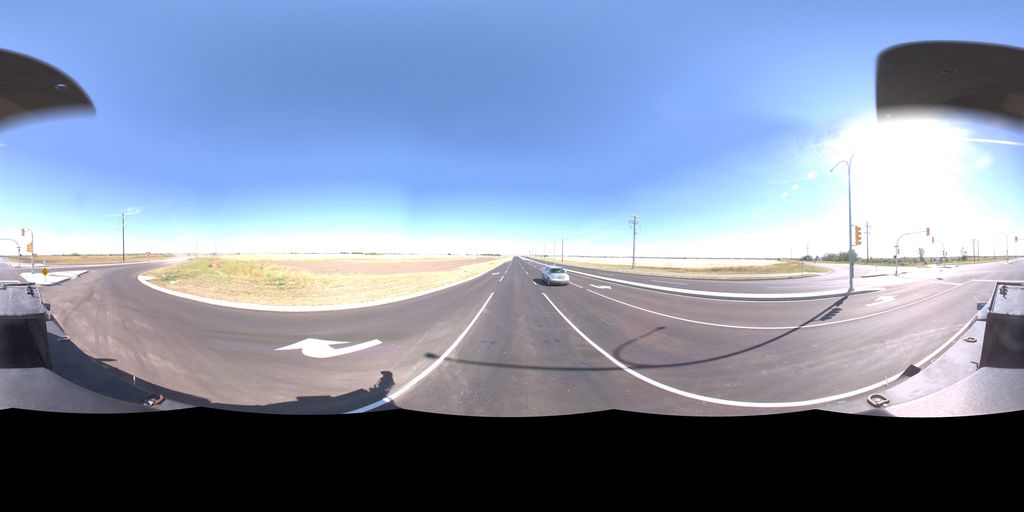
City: saskatoon